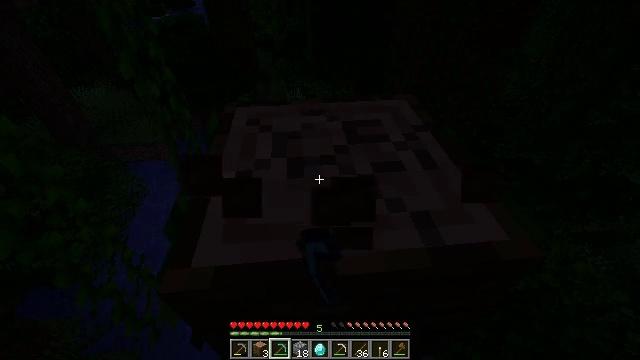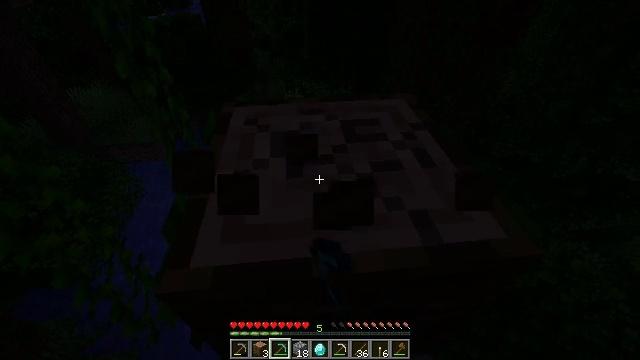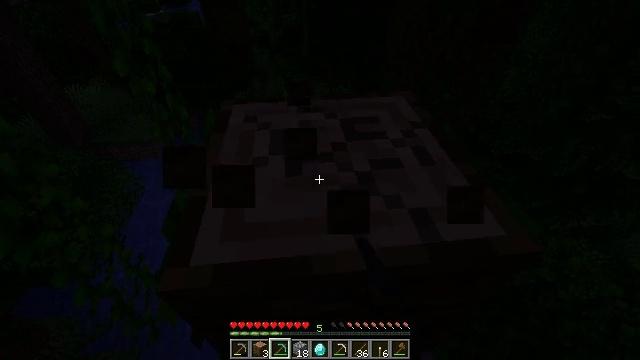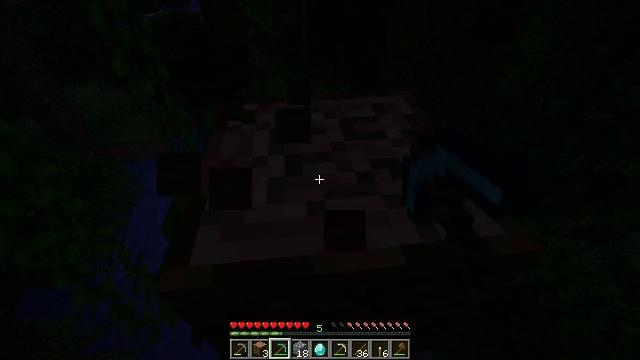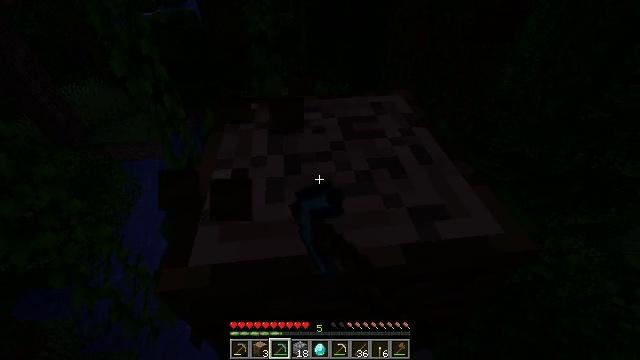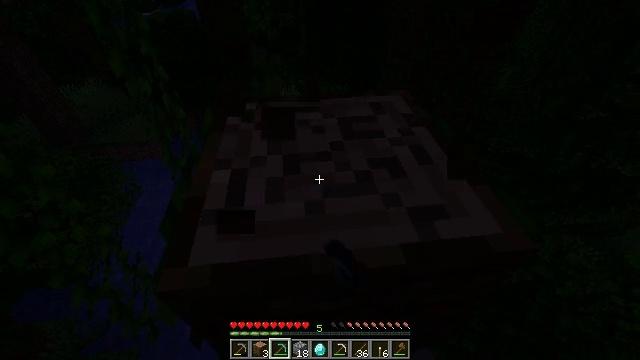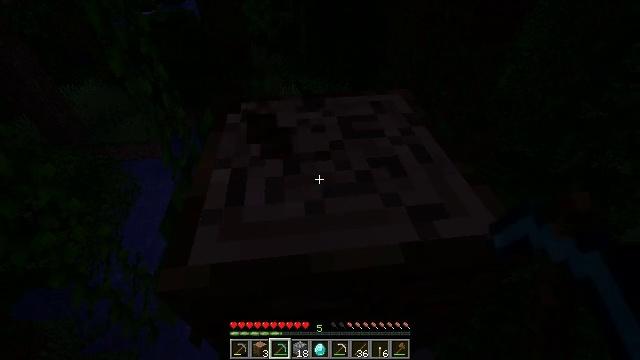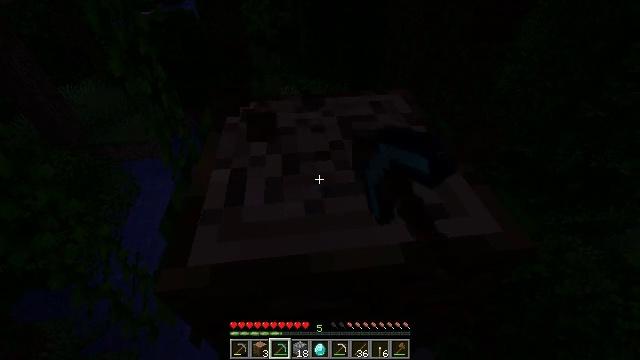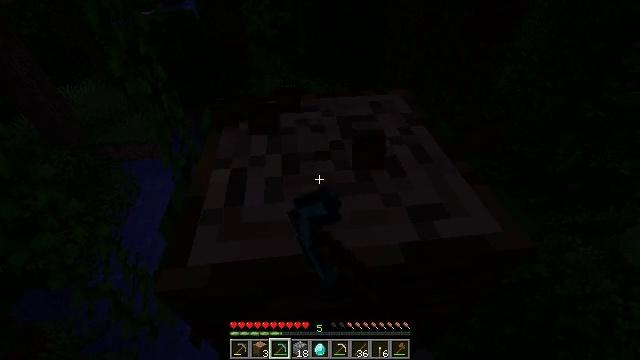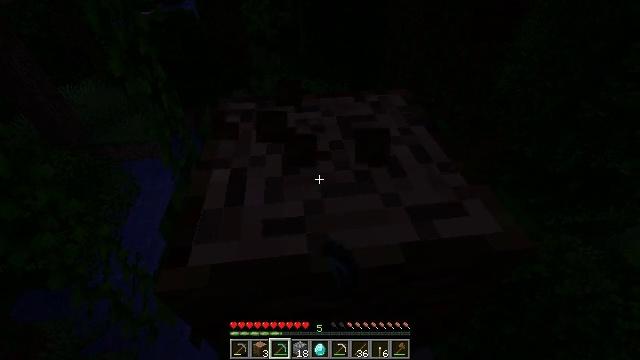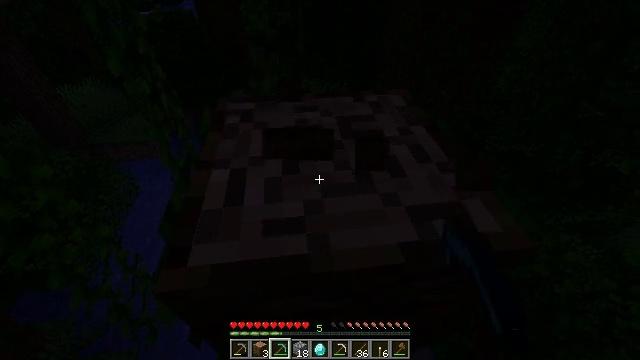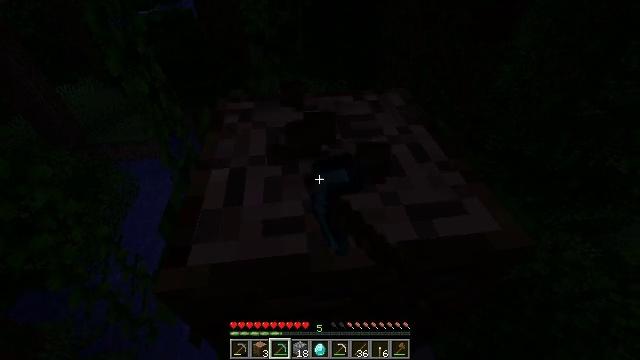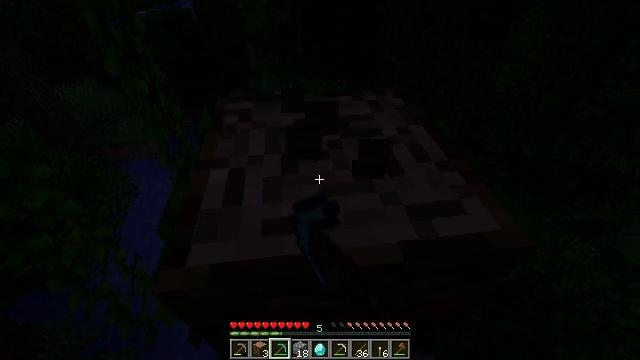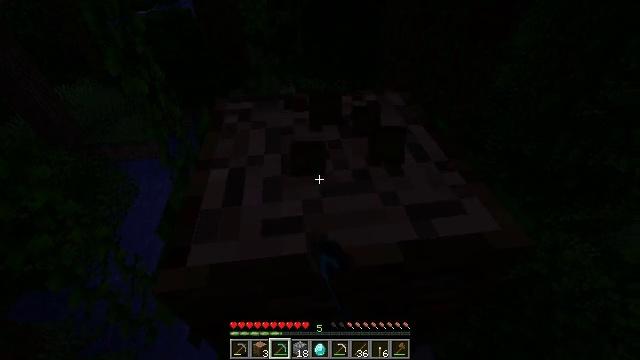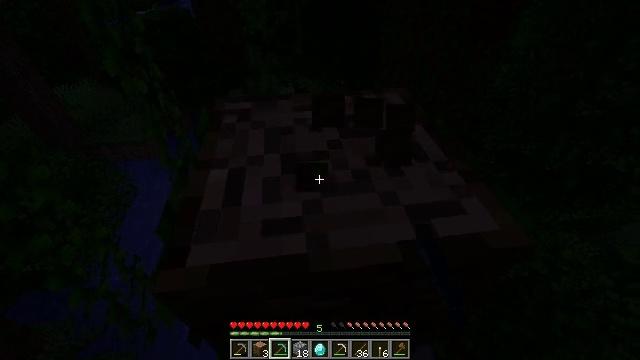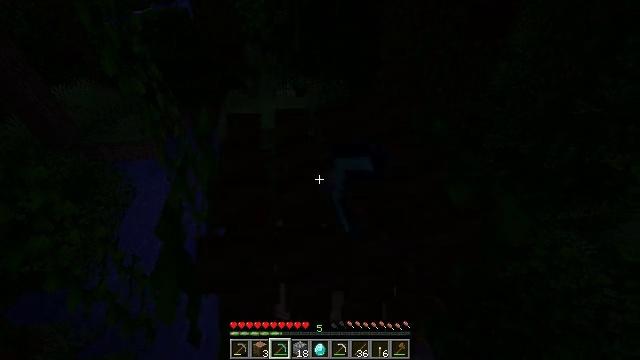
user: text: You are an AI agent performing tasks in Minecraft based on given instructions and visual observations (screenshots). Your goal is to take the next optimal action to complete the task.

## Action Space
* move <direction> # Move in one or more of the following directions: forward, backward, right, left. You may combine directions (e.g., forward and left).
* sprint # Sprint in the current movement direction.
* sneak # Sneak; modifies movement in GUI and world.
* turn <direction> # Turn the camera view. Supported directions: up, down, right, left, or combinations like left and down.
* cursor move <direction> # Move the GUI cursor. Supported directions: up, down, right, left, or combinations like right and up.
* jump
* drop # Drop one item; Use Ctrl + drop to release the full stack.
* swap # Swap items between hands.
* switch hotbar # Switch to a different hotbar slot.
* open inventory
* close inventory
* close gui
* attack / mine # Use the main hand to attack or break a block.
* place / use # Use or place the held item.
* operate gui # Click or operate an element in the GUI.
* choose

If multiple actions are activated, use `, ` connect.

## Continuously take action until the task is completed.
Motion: motion action
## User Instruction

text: Break the jungle log to gather wood.
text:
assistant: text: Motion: attack / mine
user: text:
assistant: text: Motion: attack / mine
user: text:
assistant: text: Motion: attack / mine
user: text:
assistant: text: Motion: attack / mine
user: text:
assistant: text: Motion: attack / mine
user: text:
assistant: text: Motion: attack / mine
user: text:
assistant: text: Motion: attack / mine
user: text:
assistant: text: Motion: attack / mine
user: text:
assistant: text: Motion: attack / mine
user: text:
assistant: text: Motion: attack / mine
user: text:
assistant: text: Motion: attack / mine
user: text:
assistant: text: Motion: attack / mine
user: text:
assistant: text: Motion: attack / mine
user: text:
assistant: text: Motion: attack / mine
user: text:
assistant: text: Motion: attack / mine
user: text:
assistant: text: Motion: attack / mine
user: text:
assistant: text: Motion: attack / mine
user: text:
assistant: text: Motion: attack / mine
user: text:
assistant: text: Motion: attack / mine
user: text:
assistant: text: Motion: attack / mine